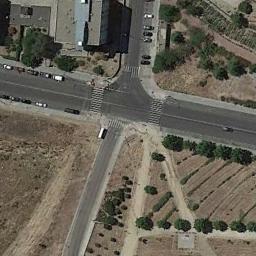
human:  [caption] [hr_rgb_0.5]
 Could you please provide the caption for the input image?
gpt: There are some houses near the crossroads .

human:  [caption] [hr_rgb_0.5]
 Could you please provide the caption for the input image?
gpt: There are many trees near the intersection .

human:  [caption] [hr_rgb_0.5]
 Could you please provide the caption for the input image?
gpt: There are several moving vehicles on the road at the intersection, With many buildings and some trees around the intersection .

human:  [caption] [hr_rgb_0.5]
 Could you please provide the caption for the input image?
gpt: An intersection with sparse traffic is between some clearings and a building .

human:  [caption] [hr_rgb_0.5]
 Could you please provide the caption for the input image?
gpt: There are some brown bare land around the intersection .